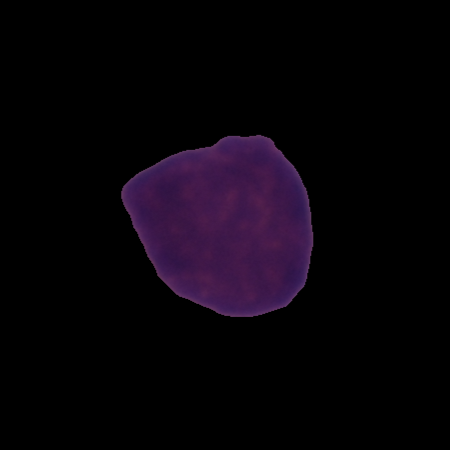
Label: healthy